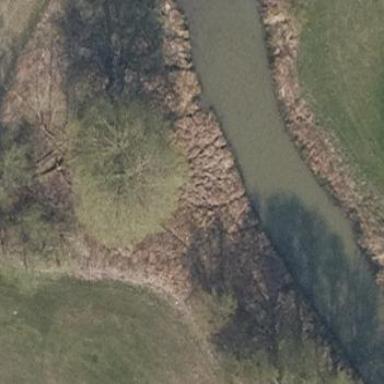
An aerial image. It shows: Marshy wetland within forested area.